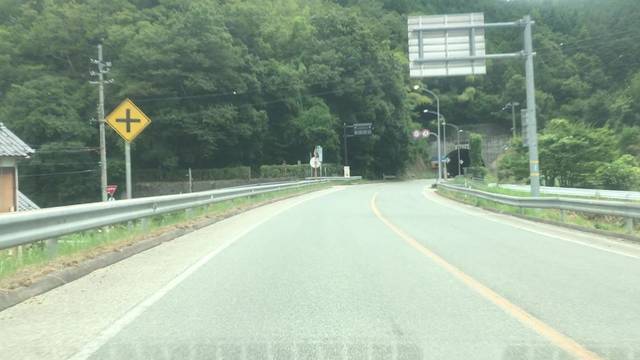
Region: Japan
Coordinates: 35.559, 134.827